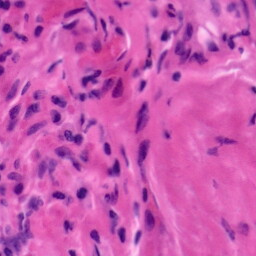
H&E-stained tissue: Tonsil